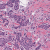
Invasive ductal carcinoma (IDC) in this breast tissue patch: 1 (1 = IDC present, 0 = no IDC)